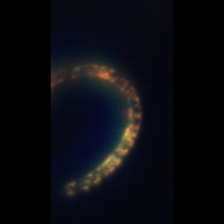
Taxon: Guinardia
Group: Diatoms